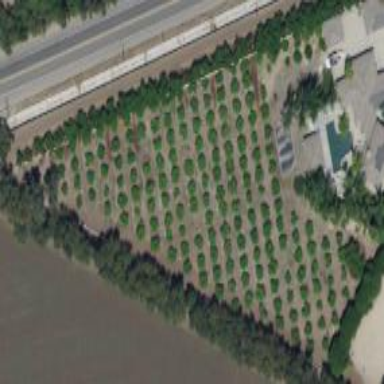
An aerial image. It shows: Orchard.